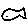
Label: fish